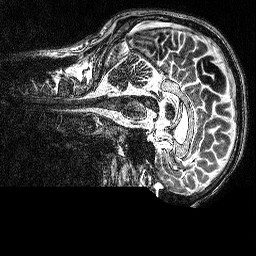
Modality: MP2RAGE
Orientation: sagittal
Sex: male
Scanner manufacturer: siemens
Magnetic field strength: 3 T
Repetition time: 5 s
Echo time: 0.00292 s